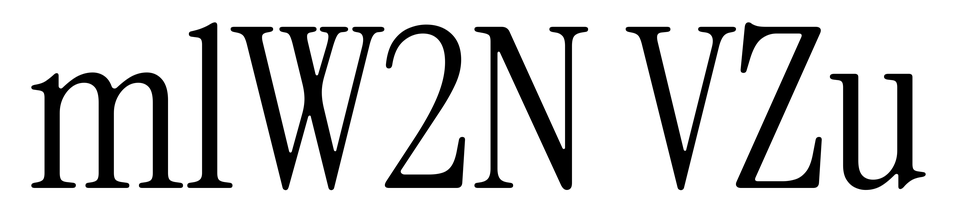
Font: InstrumentSerif-Regular